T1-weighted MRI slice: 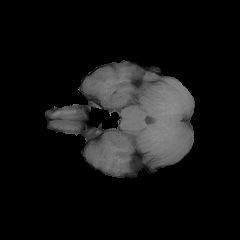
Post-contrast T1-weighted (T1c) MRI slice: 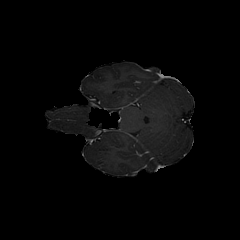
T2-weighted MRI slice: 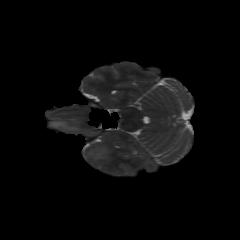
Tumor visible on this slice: yes